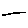
Label: line